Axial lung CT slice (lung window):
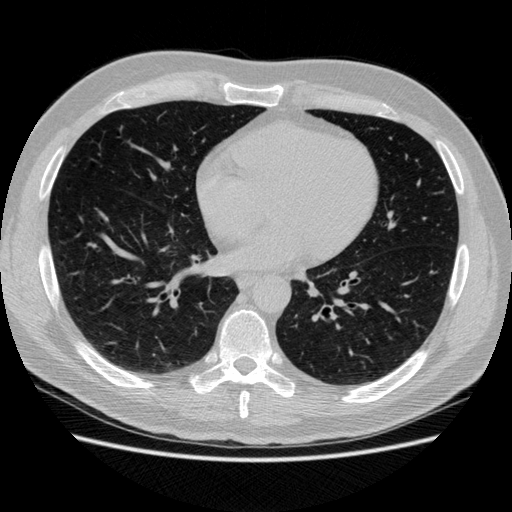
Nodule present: no